Interaction volume radius: 10 \u00c5
Interaction volume height: 35 \u00c5
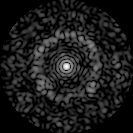
Disorder parameter: 0.7829